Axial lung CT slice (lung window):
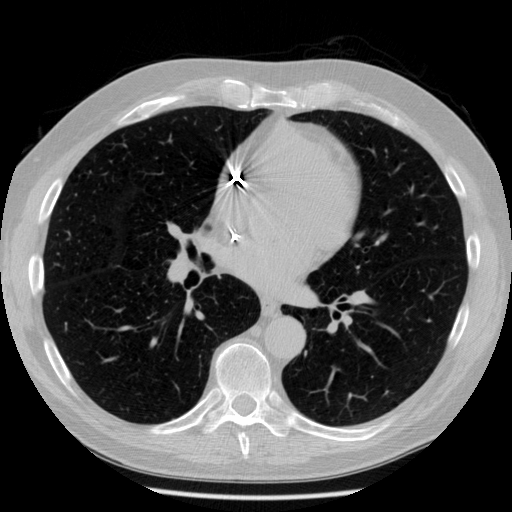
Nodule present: no